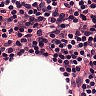
Metastatic tissue present: no